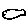
Label: fish